Interaction volume radius: 5 \u00c5
Interaction volume height: 30 \u00c5
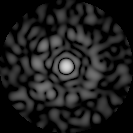
Disorder parameter: 0.8402